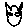
Label: cat